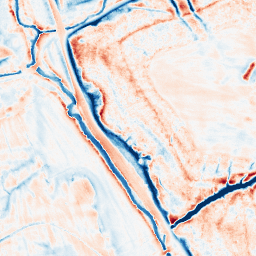
Category: edge_preserving
Decomposition family: anisotropic_diffusion
Decomposition parameters: iterations: 50
kappa: 30
gamma: 0.2
Upsampling method: bicubic_16x
Upsampling parameters: scale: 16
Upsampling scale: 16